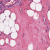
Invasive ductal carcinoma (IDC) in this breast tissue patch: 0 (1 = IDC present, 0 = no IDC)